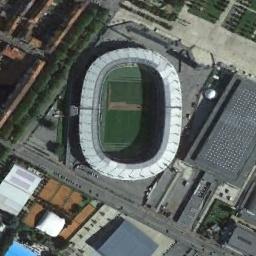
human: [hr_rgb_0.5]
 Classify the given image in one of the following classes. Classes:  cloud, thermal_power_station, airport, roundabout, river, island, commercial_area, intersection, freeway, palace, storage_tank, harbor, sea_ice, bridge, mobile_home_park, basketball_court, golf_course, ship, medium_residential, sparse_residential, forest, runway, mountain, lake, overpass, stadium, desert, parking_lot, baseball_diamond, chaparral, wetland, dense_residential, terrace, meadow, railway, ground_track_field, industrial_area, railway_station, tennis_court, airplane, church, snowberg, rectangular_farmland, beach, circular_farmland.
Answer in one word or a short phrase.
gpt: stadium